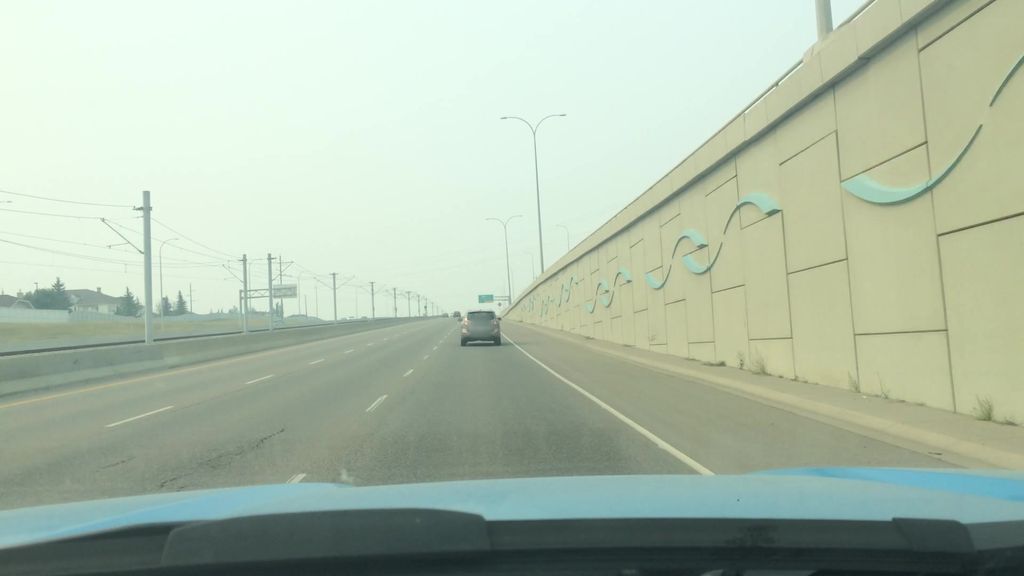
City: calgary